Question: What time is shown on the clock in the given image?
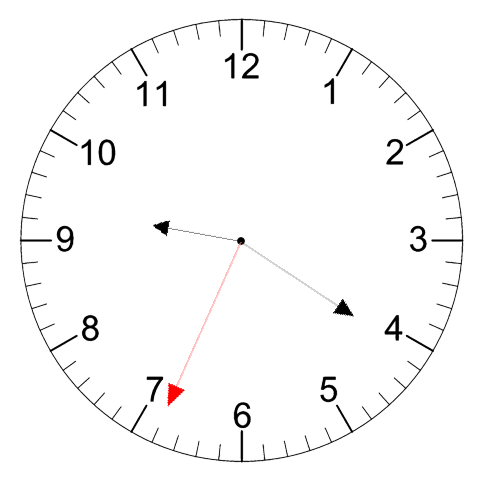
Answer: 09:20:34